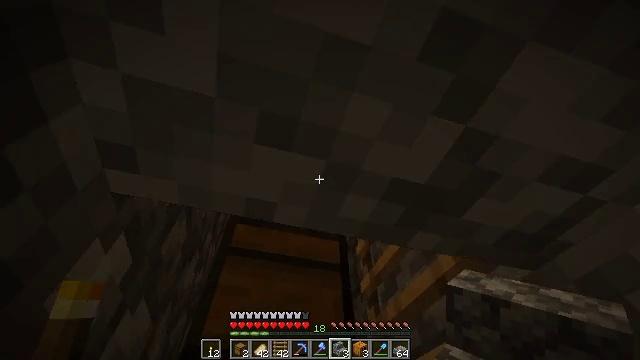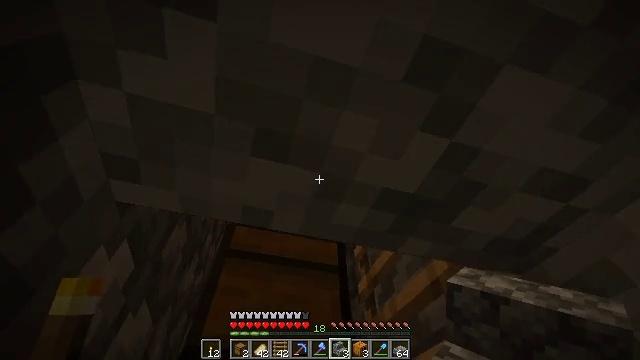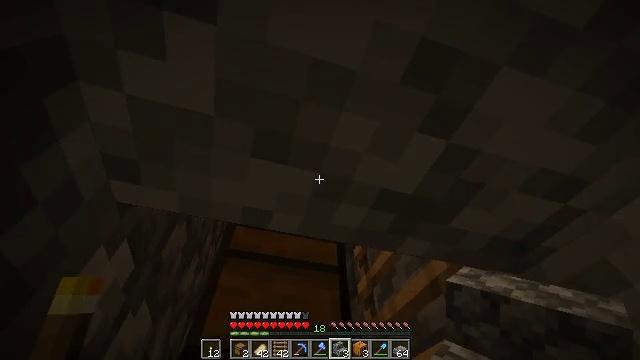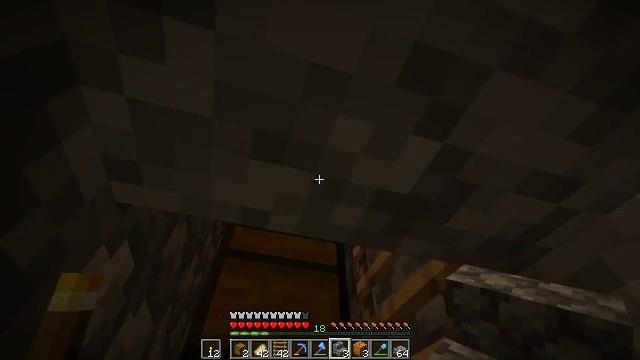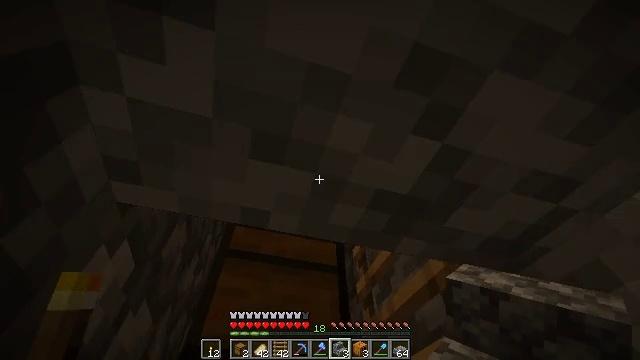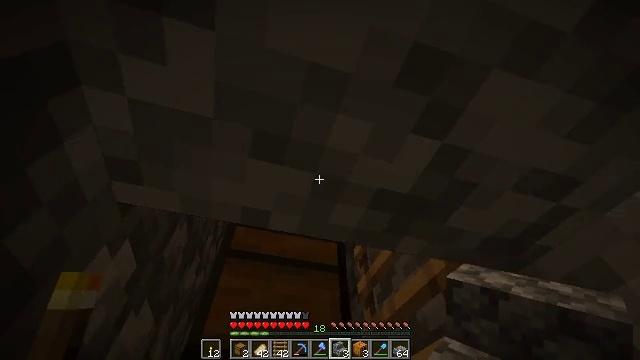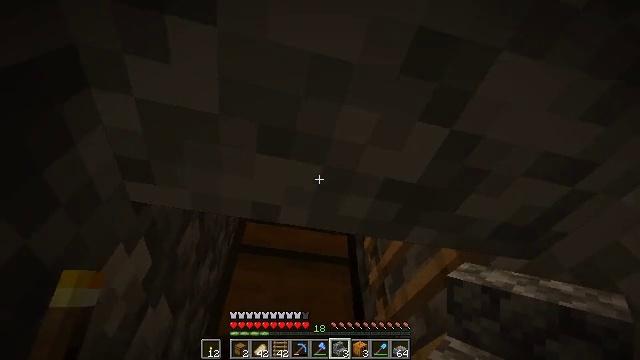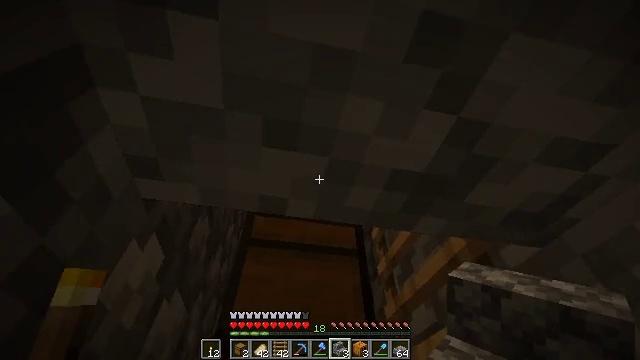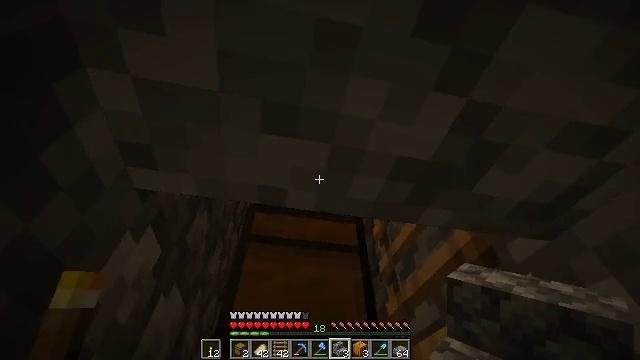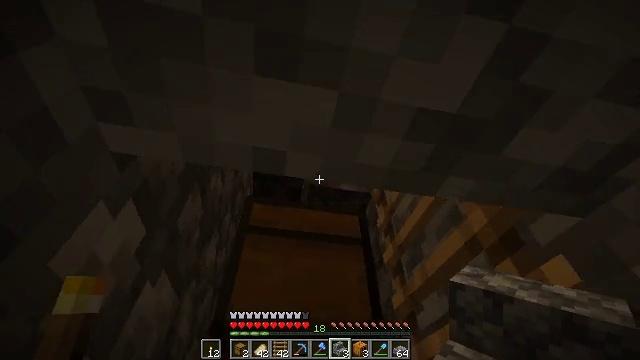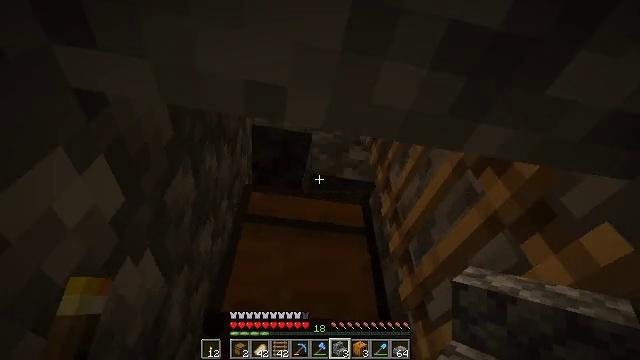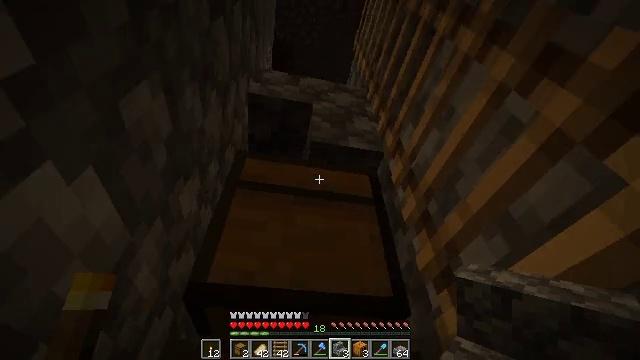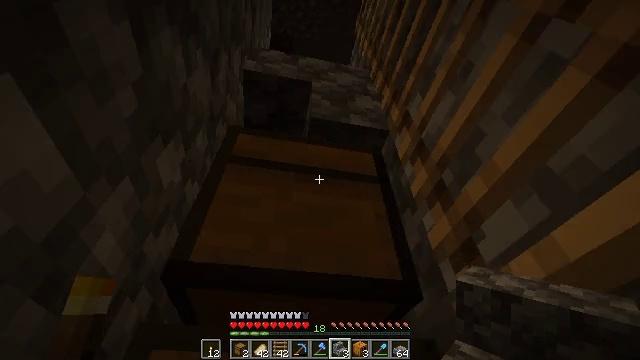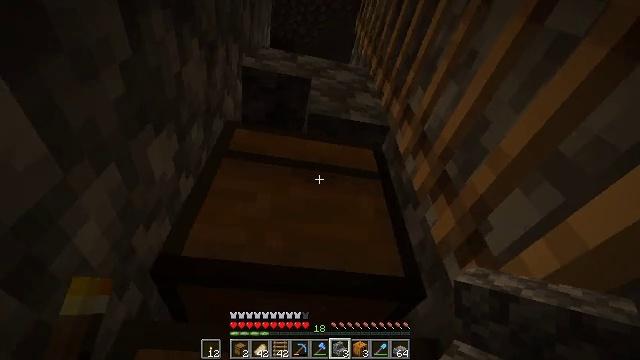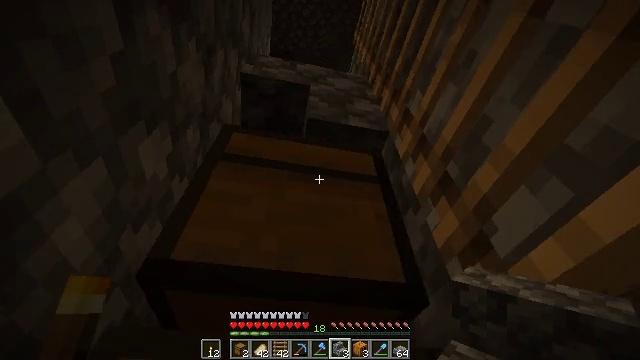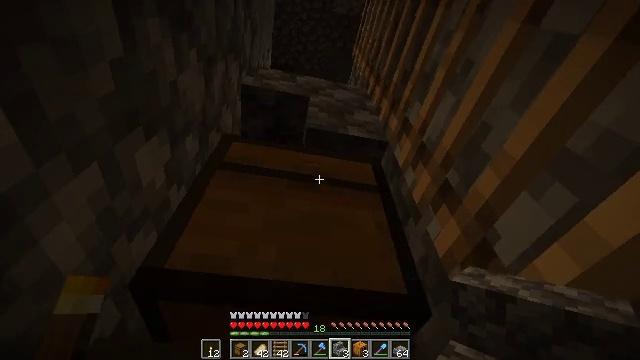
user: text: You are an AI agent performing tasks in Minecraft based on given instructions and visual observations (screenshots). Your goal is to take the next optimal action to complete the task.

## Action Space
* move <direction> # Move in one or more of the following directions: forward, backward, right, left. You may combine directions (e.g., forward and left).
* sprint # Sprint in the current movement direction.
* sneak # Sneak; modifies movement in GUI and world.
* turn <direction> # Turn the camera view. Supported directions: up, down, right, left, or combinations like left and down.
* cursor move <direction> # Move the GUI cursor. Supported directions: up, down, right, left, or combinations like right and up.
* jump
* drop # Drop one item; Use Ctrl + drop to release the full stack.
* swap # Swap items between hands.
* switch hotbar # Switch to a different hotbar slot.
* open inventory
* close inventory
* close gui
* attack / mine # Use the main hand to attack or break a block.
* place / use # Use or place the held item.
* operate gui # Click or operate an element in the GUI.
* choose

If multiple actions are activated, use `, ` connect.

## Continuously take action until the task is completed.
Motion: motion action
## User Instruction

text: Attack the cobblestone stairs to retrieve it.
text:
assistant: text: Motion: no_op
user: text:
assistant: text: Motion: no_op
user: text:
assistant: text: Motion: no_op
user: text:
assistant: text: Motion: no_op
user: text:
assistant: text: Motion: no_op
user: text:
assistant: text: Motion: turn left and down
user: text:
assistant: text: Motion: turn left and down
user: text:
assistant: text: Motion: move forward
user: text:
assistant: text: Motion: move forward
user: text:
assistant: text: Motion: move forward
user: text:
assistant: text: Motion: move forward
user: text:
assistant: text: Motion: no_op
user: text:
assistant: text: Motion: no_op
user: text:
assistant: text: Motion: turn up
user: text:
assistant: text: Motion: turn up
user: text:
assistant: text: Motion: turn up
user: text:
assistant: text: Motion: turn up
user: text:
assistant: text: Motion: no_op
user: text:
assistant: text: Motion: turn right and up
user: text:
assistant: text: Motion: no_op
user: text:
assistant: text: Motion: no_op
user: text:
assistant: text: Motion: no_op
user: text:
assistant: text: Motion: no_op
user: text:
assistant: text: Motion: no_op
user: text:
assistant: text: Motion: no_op
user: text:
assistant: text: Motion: no_op
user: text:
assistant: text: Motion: no_op
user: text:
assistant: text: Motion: no_op
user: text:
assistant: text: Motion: no_op
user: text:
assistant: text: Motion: no_op